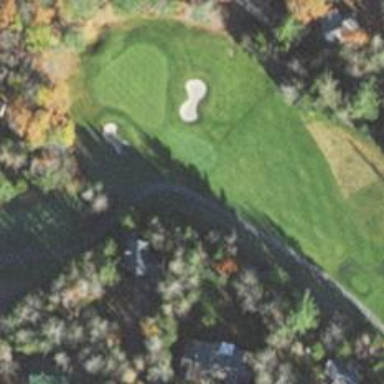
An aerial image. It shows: Asphalt path used as golf cart path.